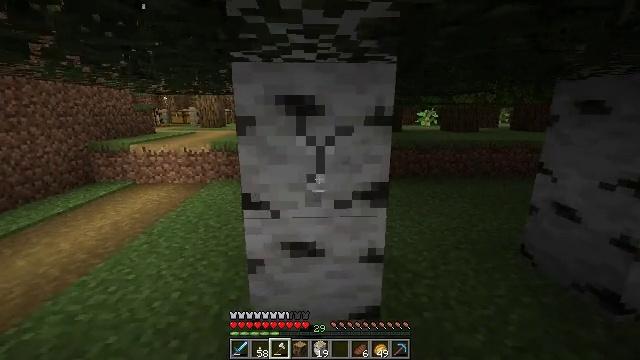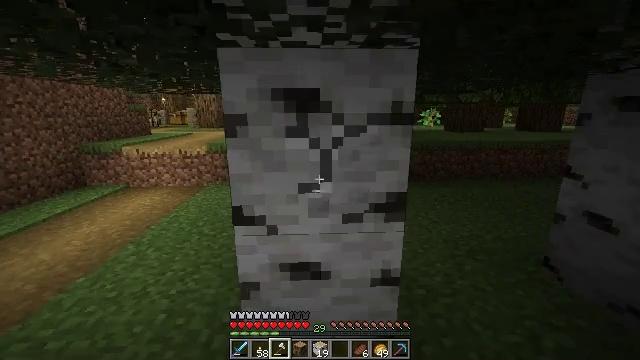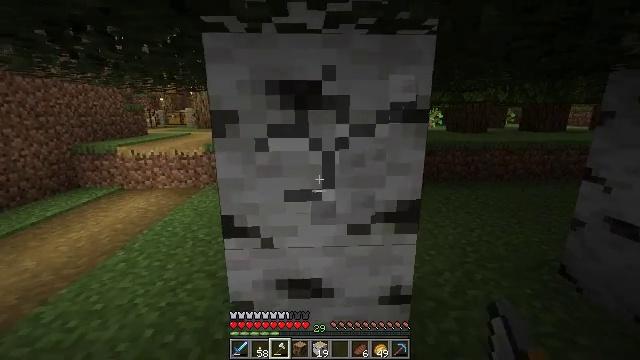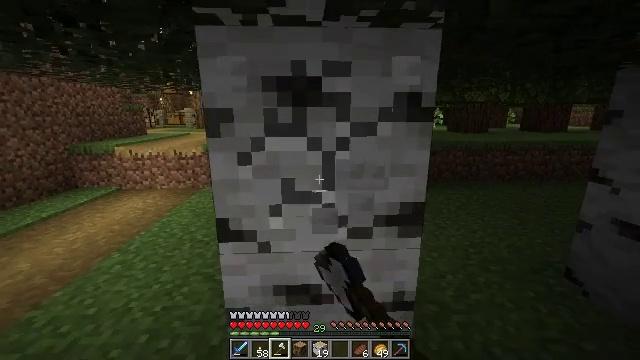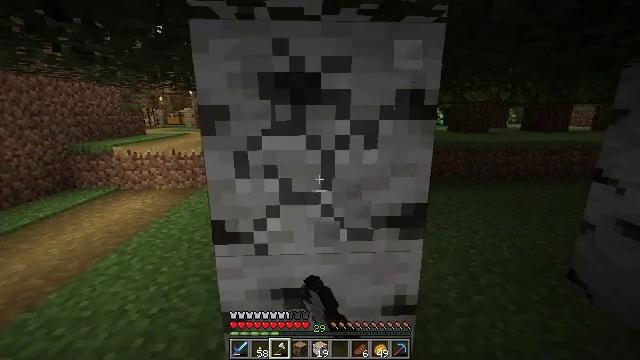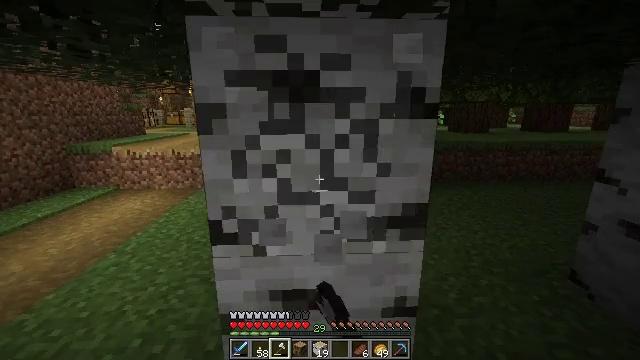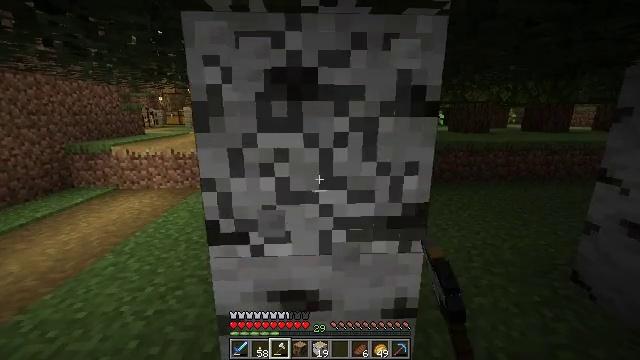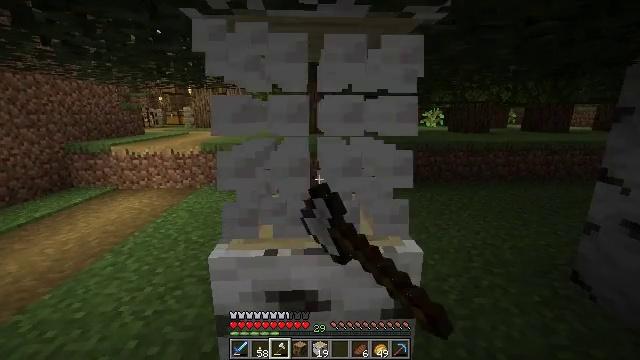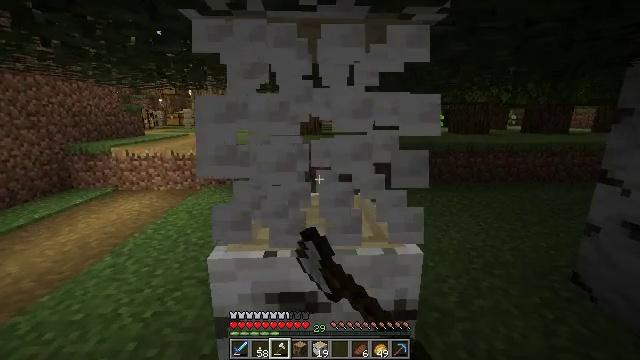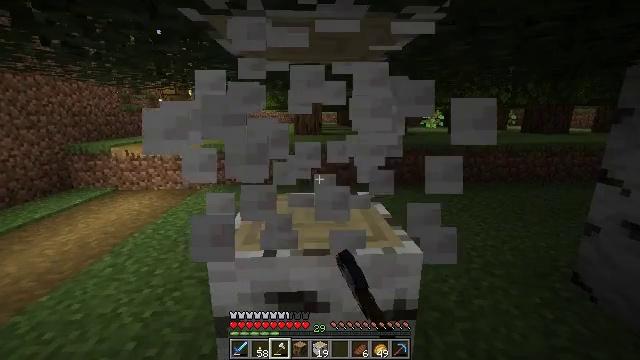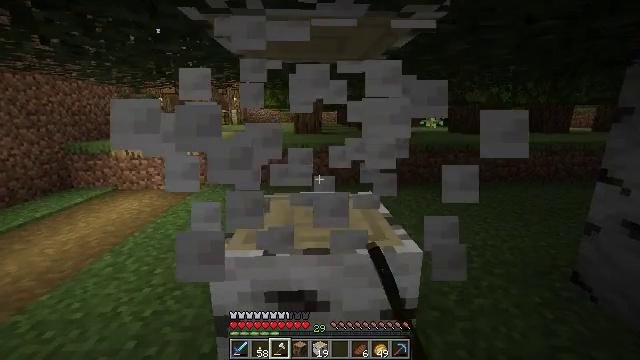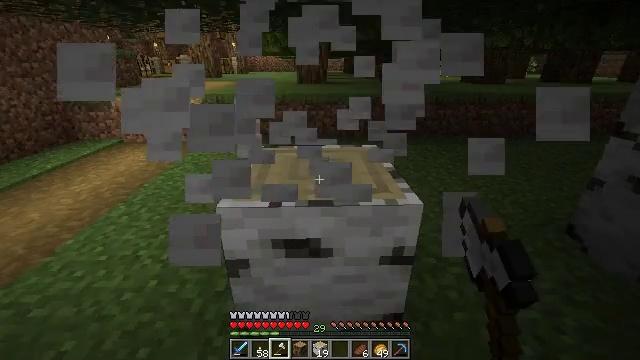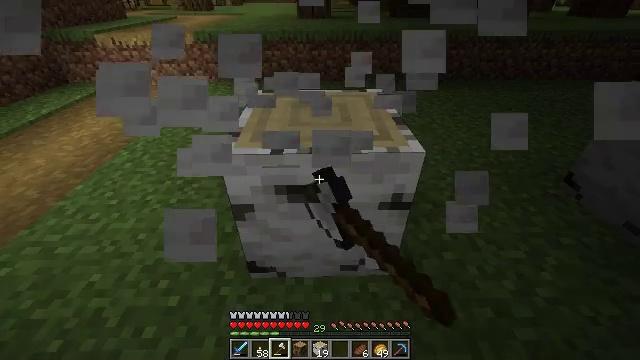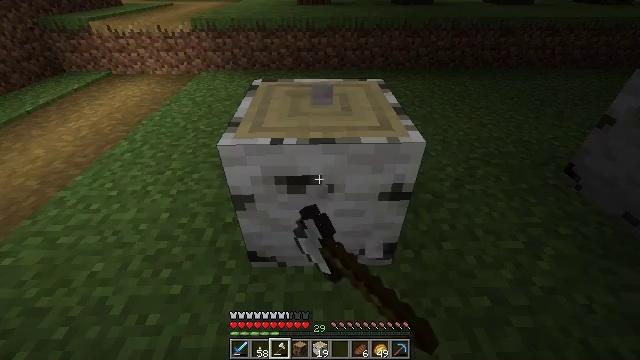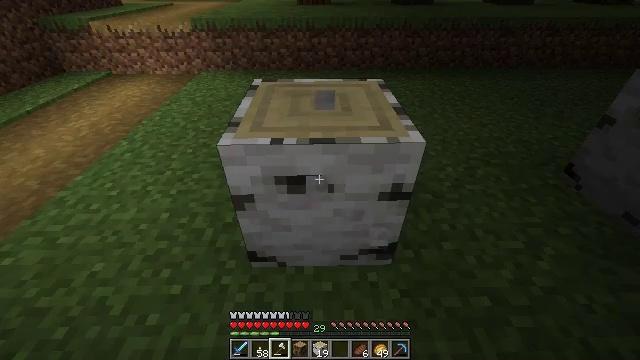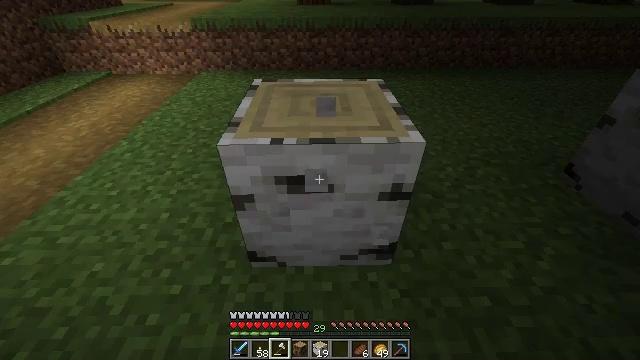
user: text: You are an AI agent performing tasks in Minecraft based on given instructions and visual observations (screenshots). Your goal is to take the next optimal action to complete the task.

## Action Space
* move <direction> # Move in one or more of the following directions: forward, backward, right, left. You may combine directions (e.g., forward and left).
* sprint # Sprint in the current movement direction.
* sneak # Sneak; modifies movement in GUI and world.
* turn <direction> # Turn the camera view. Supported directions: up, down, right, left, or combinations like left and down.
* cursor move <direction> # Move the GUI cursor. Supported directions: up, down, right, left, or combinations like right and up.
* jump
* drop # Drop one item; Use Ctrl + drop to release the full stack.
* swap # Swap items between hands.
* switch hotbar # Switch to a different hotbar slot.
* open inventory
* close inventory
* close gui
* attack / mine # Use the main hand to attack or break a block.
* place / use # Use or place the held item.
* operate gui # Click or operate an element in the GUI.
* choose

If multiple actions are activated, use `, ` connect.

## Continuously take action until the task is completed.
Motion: motion action
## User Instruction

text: Harvest birch logs from birch trees.
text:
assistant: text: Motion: move forward, attack / mine
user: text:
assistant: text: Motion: attack / mine
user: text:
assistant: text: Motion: attack / mine
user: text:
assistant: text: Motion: attack / mine
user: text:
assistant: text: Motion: attack / mine
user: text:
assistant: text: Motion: attack / mine
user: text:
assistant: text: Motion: attack / mine
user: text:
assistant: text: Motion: attack / mine
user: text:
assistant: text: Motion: attack / mine
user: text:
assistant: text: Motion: attack / mine
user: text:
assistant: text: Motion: turn left and down, attack / mine
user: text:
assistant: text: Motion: turn down, attack / mine
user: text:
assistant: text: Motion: turn down, attack / mine
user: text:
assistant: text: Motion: attack / mine
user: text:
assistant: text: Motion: attack / mine
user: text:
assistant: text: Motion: attack / mine
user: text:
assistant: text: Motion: attack / mine
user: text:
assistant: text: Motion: attack / mine
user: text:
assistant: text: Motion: attack / mine
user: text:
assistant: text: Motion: attack / mine
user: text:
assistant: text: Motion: attack / mine
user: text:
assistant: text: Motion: attack / mine
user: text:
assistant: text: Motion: attack / mine
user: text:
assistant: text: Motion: attack / mine
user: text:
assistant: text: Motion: attack / mine
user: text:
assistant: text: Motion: attack / mine
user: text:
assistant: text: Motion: move forward, attack / mine
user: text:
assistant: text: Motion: move forward, attack / mine
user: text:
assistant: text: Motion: move forward, turn up, attack / mine
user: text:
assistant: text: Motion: move forward, turn up